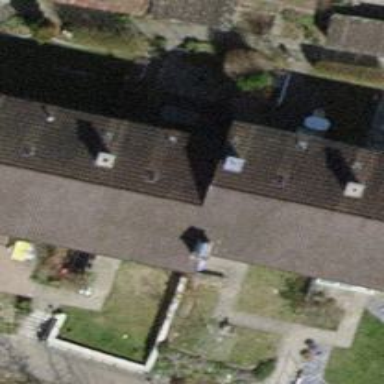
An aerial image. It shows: Building with tiled roof.